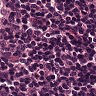
Metastatic tissue present: no